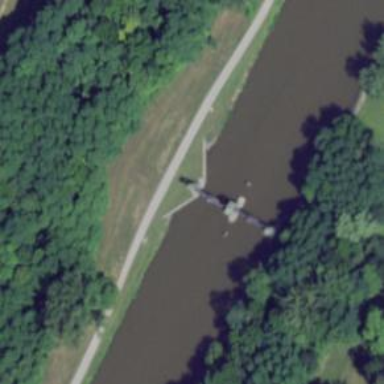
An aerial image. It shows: Lock gate on waterway.